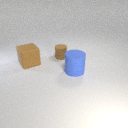
small brown rubber cylinder to the left of large blue rubber cylinder